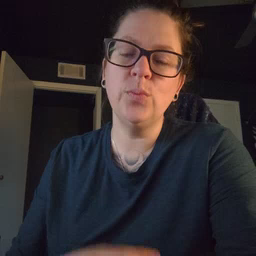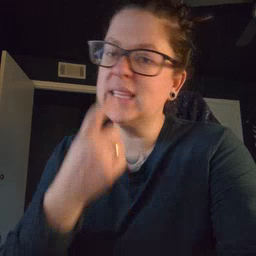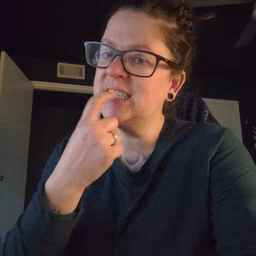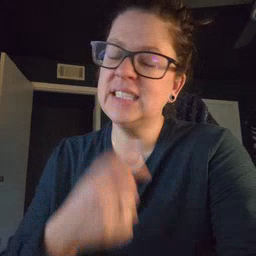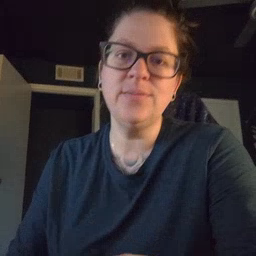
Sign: glasswindow